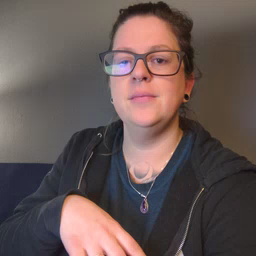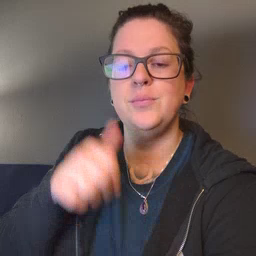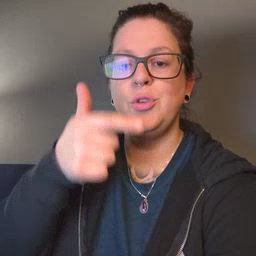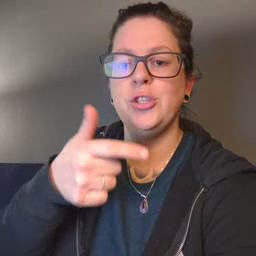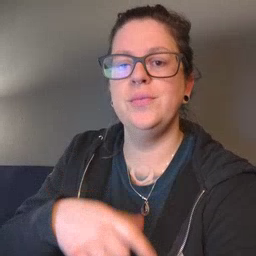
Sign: brother